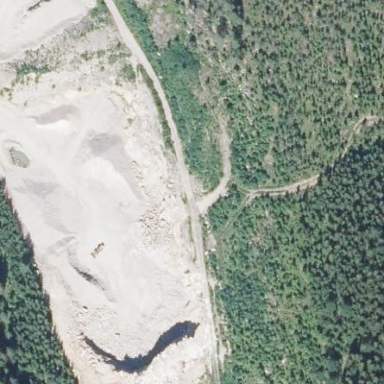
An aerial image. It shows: Quarry area.